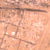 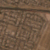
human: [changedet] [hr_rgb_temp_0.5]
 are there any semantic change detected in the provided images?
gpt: Many houses were built in the subdivision below the street.